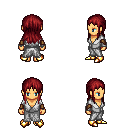
a pixel art fantasy rpg character, female body template, human, tanned skin, white robe, magenta pants, brunette unkempt hairstyle, cloth bracers, gold boots, four views (front, back, left, right), 2x2 character sprite sheet, small pixel art, hard edges, no anti-aliasing